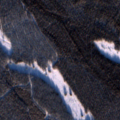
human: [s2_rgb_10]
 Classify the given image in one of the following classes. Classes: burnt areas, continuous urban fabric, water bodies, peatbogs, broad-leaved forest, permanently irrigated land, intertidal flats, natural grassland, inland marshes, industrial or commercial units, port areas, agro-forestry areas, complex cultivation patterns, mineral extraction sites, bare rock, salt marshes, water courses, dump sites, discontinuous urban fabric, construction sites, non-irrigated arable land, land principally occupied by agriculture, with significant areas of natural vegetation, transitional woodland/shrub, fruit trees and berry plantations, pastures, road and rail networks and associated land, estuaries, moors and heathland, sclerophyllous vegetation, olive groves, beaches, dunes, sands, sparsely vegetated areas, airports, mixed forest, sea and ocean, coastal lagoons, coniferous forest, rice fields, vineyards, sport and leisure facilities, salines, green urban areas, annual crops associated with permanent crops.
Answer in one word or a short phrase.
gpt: coniferous forest, transitional woodland/shrub